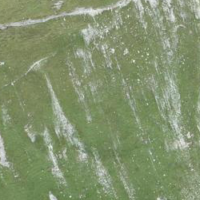
EUNIS habitat code: 26
Species observed at this site:
Turdus torquatus
Lyrurus tetrix